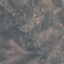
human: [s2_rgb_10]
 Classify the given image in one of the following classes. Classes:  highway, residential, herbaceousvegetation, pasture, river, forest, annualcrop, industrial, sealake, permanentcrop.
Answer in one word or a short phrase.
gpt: HerbaceousVegetation